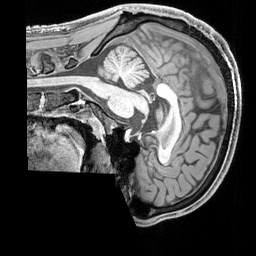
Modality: T1w
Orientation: sagittal
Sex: male
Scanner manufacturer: siemens
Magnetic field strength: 3 T
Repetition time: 2.3 s
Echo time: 0.00226 s